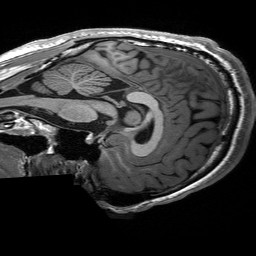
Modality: T1w
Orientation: sagittal
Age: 21
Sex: male
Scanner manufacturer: siemens
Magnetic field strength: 3 T
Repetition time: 2.53 s
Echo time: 0.00227 s